Question: I have some static cells and this don't want to change their size by overweight content in label. I have all constraints('top', 'bottom', 'leading','tralling') in each cells, also I have this code:
'''
import UIKit
class FilmTableViewController: UITableViewController {
@IBOutlet weak var posterView: UIImageView!
@IBOutlet weak var titleLabel: UILabel!
@IBOutlet weak var yearLabel: UILabel!
@IBOutlet weak var directorLabel: UILabel!
@IBOutlet weak var actorsLabel: UILabel!
@IBOutlet weak var countryLabel: UILabel!
@IBOutlet weak var plotLabel: UILabel!
@IBOutlet weak var RatingLabel: UILabel!
private let networkingService = NetworkingService()
var filmImbdbID = ""
override func viewDidLoad() {
super.viewDidLoad()
loadFilm(filmImbdbID)
}
override func viewDidAppear(_ animated: Bool) {
tableView.rowHeight = UITableView.automaticDimension
tableView.estimatedRowHeight = 80
}
private func loadFilm(_ film: String) {
networkingService.fetchFilmRecording(matching: film) { [weak self] response in
guard let 'self' = self else {
return
}
self.directorLabel.text = response.recordings?.director
self.titleLabel.text = response.recordings?.title
self.yearLabel.text = response.recordings?.year
self.actorsLabel.text = response.recordings?.actors
self.countryLabel.text = response.recordings?.country
self.plotLabel.text = response.recordings?.plot
self.RatingLabel.text = response.recordings?.rating
if let imageUrl = URL(string: response.recordings!.poster) {
guard let data = try? Data(contentsOf: imageUrl) else { return }
let image = UIImage(data: data)
self.posterView.image = image
}
}
}
}
'''
Also numberOfLines is 0.
When I see this view, it don't work, however if I slide down it looks like this:

Please, some idea to fix it? :(
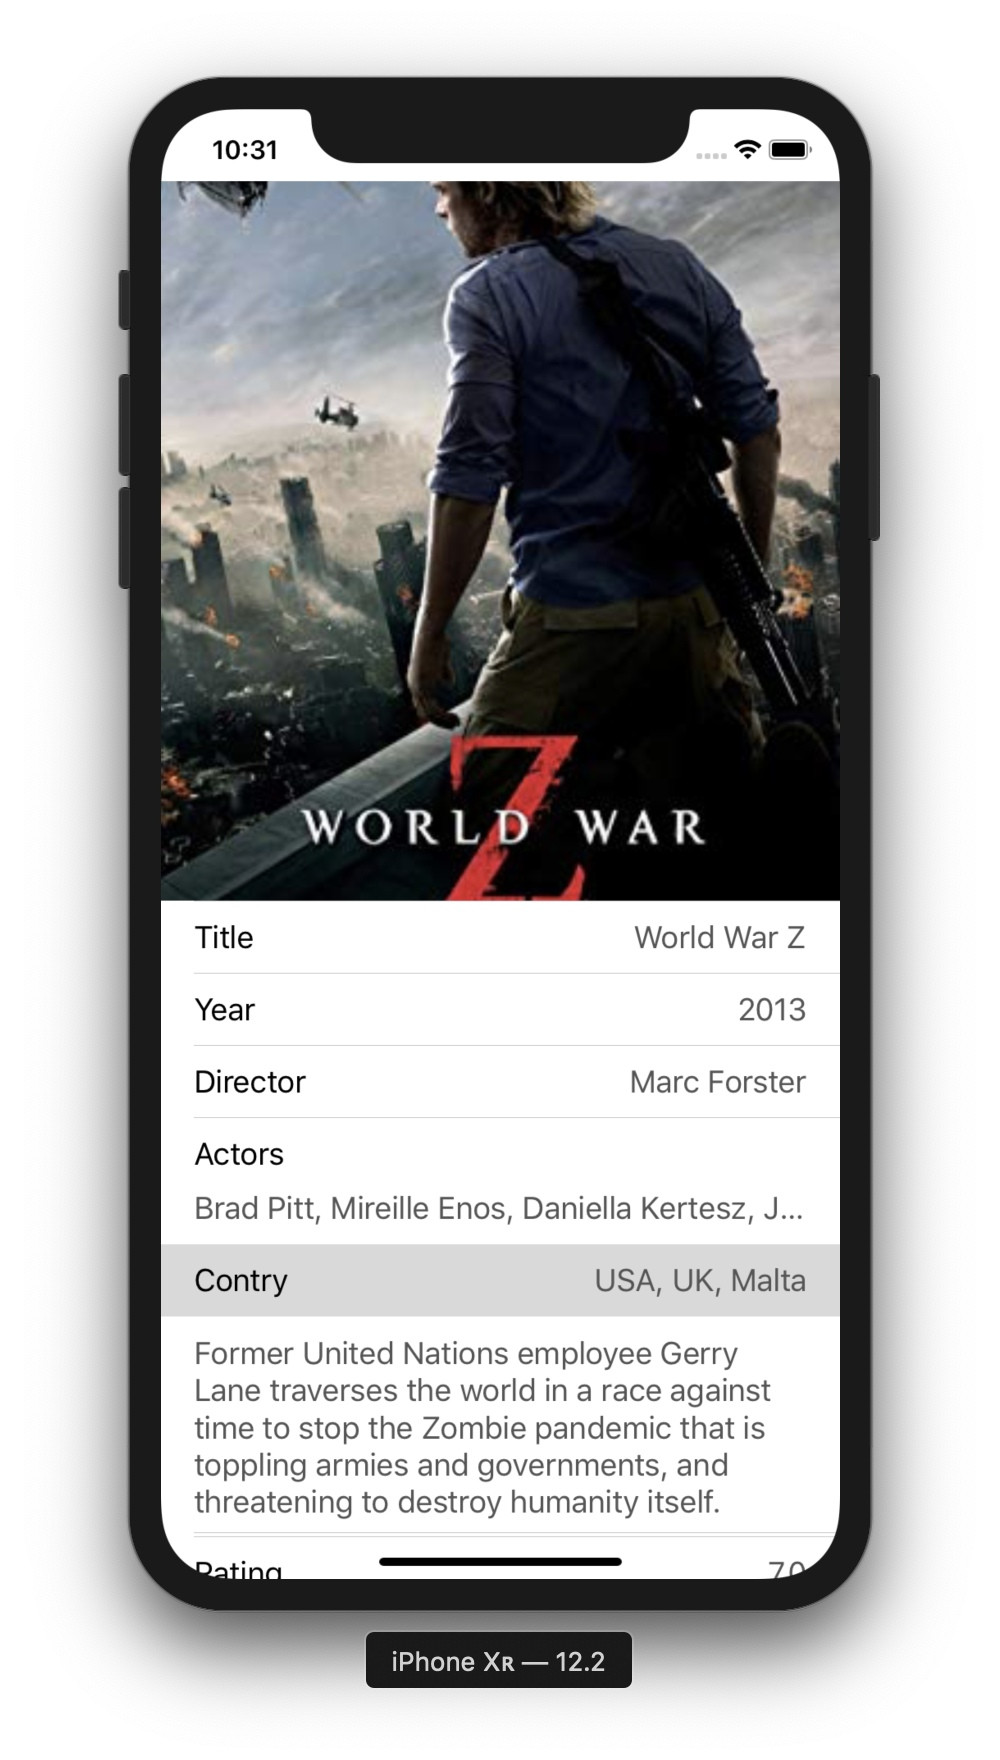
Answer: You need to update your code, cause is not clear what's happening.
Anyway you should use or:
'''
tableView.rowHeight = UITableView.automaticDimension
tableView.estimatedRowHeight = 80
'''
or delegate methods
'''
func tableView(tableView: UITableView, heightForRowAtIndexPath indexPath: NSIndexPath) -> CGFloat {
return UITableView.automaticDimension
}
func tableView(tableView: UITableView, estimatedHeightForRowAtIndexPath indexPath: NSIndexPath) -> CGFloat {
return UITableView.automaticDimension
}
'''
not both